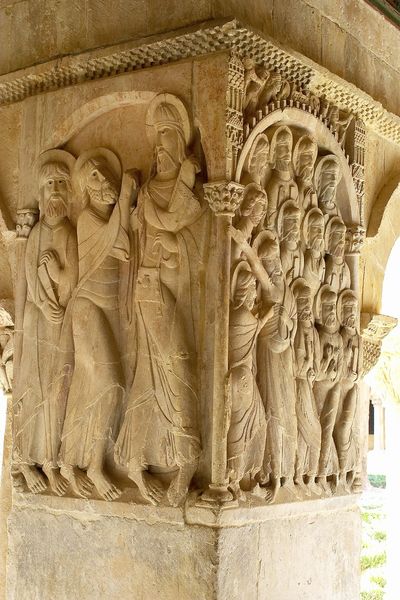
Titel: S. Domingo de Silos
Standort: Burgos (EU - E)
Schlagwörter: gott, gruppe, mann, frauen, menschen, frau, licht, männer, säule, gebäude, beige, ornament, alt, bart, bärte, gesicht, stein, steine, kirche, gewand, rund, engel, skulptur, ton, relief, füße, ecke, bogen, mauer, figuren, detail, ornamente, schenkel, stütze, buch, eckig, palast, barfuß, beten, kapitell, sandfarben, gemäuer, heiligenschein, sandstein, jesus, götter, chor, heilige, jünger, fresco, bitten, gemeißelt, ägypten, baige, felief, sandsteil